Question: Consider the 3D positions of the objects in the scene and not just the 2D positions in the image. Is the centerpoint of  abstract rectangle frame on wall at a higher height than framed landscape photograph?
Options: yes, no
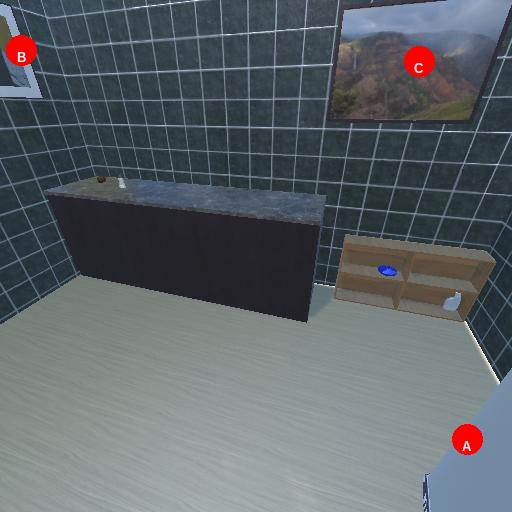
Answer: yes